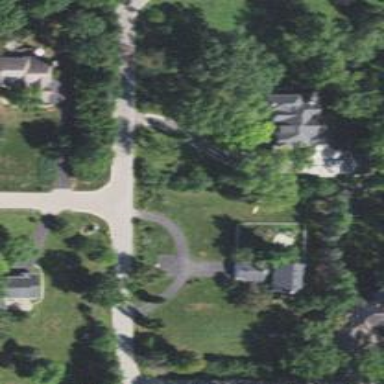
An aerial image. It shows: Driveway leading to service road.